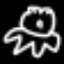
Label: frog